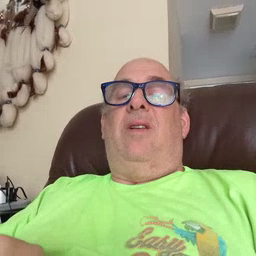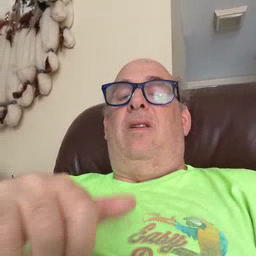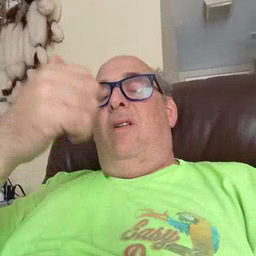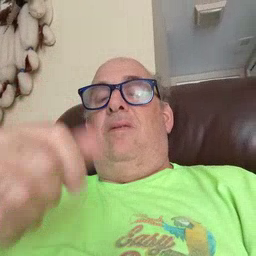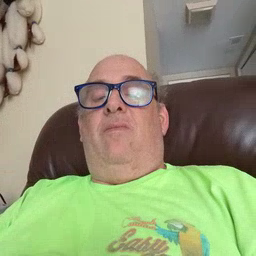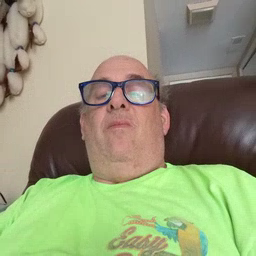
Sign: another